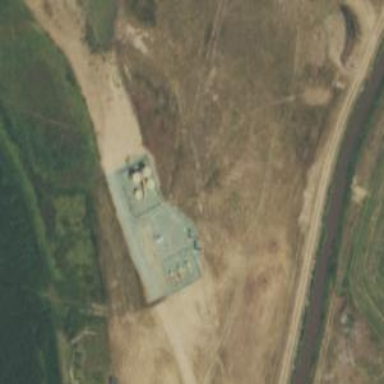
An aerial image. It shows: Storage tank that is man-made.